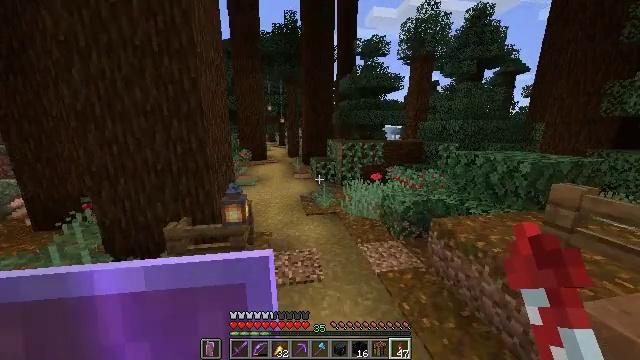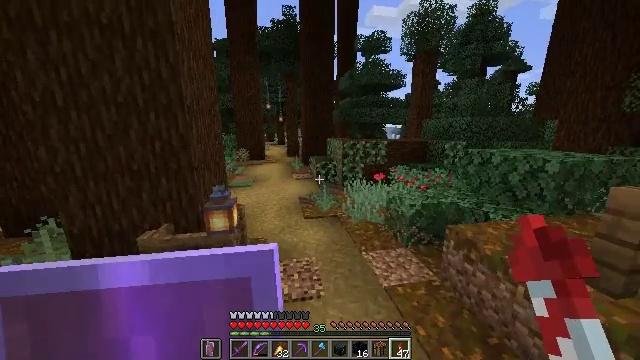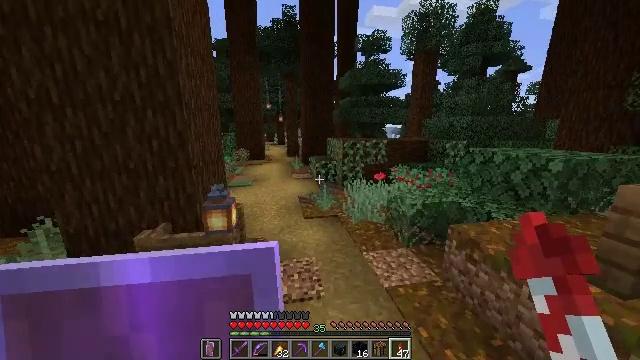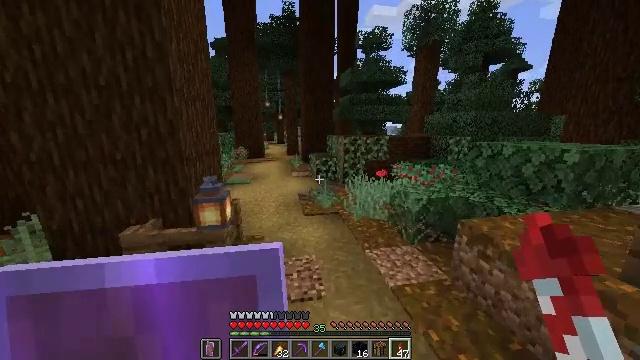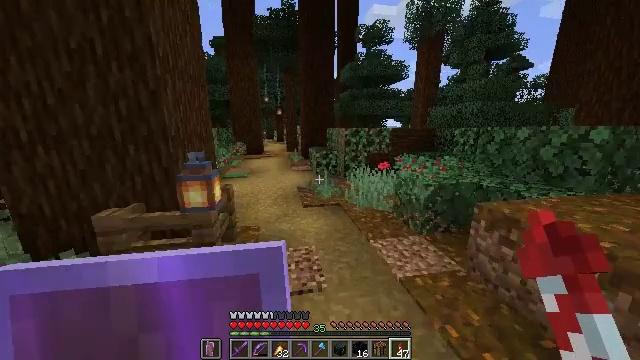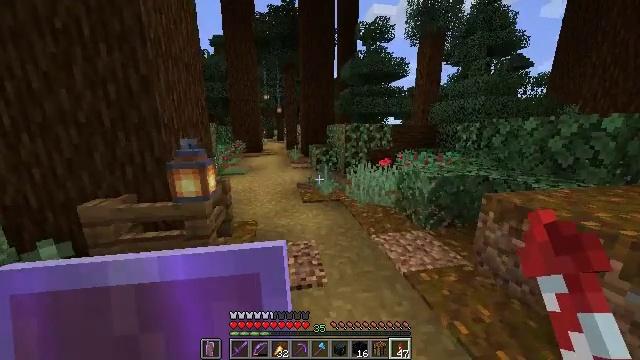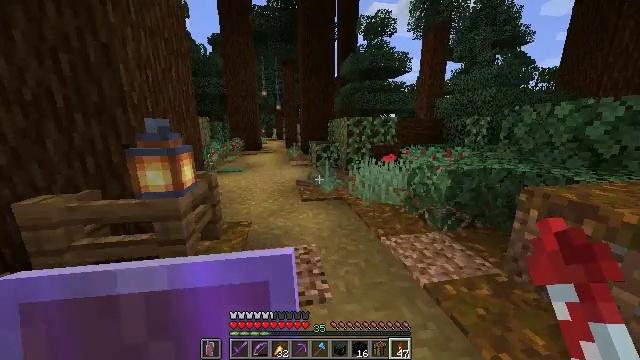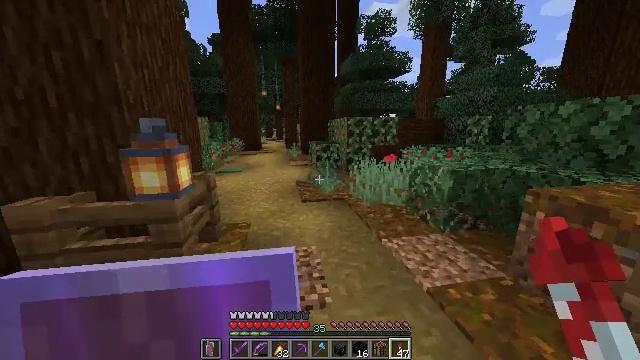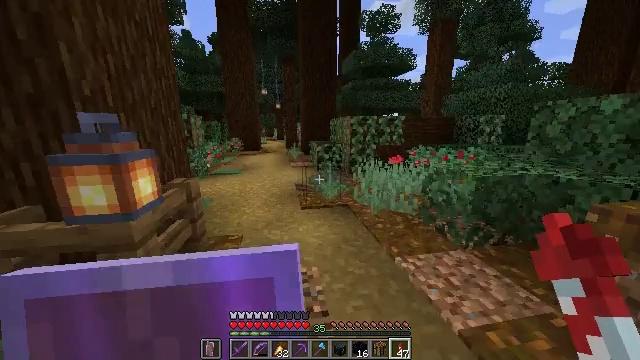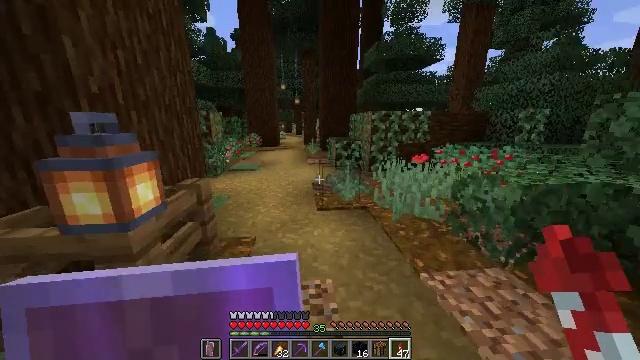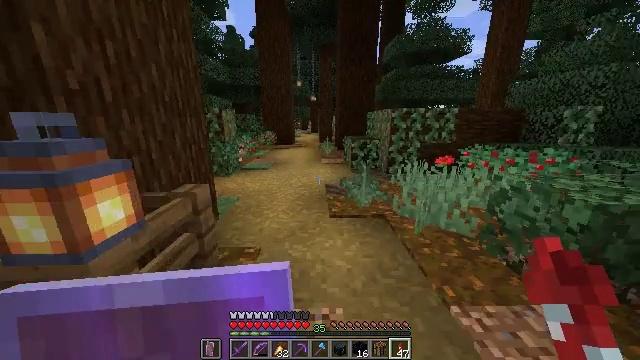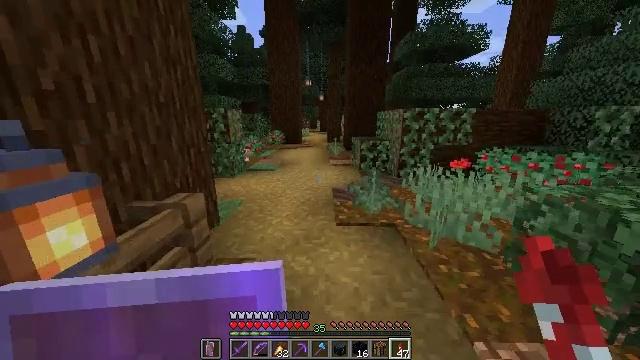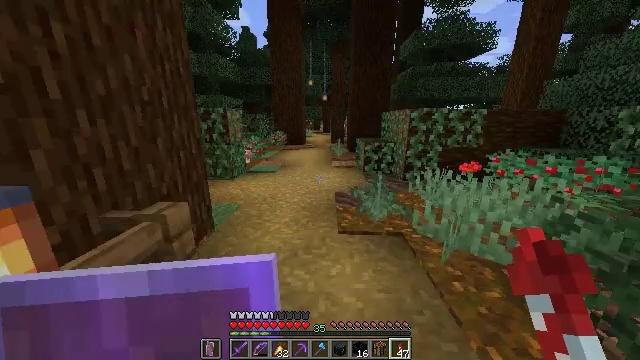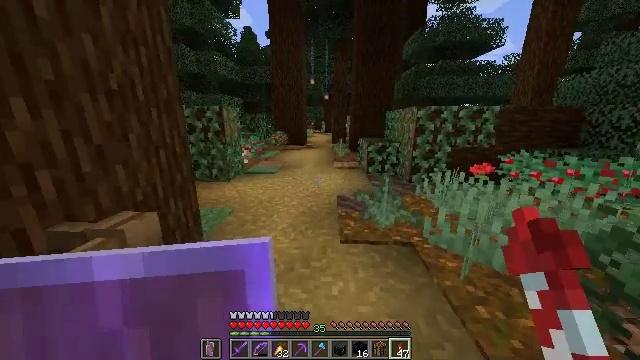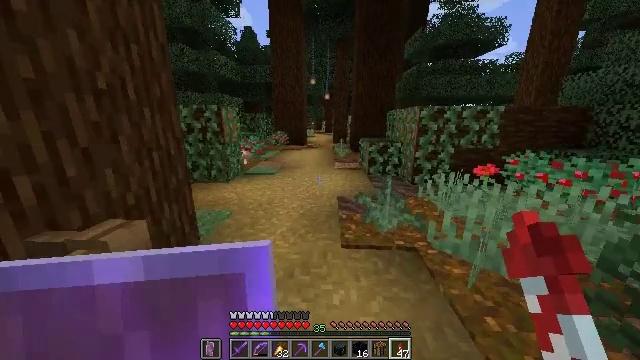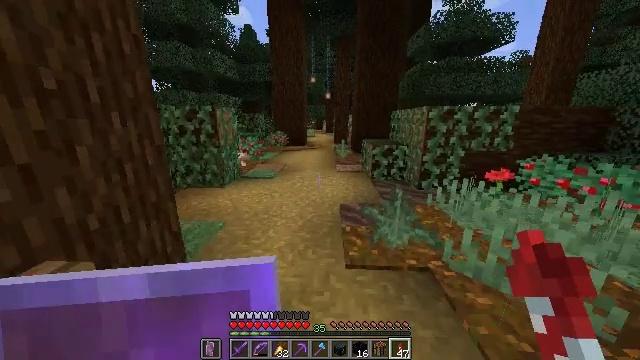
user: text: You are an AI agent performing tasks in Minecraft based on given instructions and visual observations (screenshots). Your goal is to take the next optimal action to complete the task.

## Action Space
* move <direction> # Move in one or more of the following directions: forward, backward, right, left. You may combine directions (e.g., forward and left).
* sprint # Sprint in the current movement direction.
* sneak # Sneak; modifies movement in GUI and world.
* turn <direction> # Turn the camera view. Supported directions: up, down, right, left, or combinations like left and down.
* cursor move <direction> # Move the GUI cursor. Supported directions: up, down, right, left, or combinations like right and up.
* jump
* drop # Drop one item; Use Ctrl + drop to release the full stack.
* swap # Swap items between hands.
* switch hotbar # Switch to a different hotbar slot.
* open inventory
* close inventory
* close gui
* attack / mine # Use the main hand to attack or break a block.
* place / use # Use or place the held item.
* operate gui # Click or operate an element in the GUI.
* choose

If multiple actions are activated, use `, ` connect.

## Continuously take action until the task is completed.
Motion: motion action
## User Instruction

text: Obtain a light gray carpet from the crafting table.
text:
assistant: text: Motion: move forward, sprint, attack / mine
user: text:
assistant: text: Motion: move forward, sprint, attack / mine
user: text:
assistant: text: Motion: move forward, sprint, attack / mine
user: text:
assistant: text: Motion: move forward, sprint, attack / mine
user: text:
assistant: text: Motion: move forward, sprint, attack / mine
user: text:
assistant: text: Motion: move forward, sprint, attack / mine
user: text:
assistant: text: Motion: move forward, sprint, attack / mine
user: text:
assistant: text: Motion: move forward, sprint, attack / mine
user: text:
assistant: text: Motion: move forward, sprint, turn left and down, attack / mine
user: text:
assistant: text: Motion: move forward, sprint, turn left, attack / mine
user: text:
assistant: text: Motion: move forward, sprint, turn left, attack / mine
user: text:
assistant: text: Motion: move forward, sprint, attack / mine
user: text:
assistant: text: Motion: move forward, sprint, attack / mine
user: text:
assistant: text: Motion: move forward, sprint, attack / mine
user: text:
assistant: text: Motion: move forward, sprint, attack / mine
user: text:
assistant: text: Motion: move forward, sprint, attack / mine
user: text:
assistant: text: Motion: move forward, sprint, attack / mine
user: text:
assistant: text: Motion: move forward, sprint, attack / mine
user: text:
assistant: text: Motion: move forward, sprint, attack / mine
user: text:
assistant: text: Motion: move forward, sprint, attack / mine
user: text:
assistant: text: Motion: move forward, sprint, attack / mine
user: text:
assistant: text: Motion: move forward, sprint, turn left, attack / mine
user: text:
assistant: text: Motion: move forward, sprint, turn left, attack / mine
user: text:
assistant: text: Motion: move forward, sprint, turn left, attack / mine
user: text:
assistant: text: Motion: move forward, sprint, attack / mine
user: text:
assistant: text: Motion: move forward, sprint, attack / mine
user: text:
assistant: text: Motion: move forward, sprint, attack / mine
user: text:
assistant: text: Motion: move forward, sprint, attack / mine
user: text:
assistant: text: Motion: move forward, sprint, attack / mine
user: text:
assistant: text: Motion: move forward, sprint, attack / mine